Question: I need to do a signature in pdf like this when trusted certificate:

When certificate is unknown origin then display a "?".
I can do the signature, but not display "✔️" or "?".
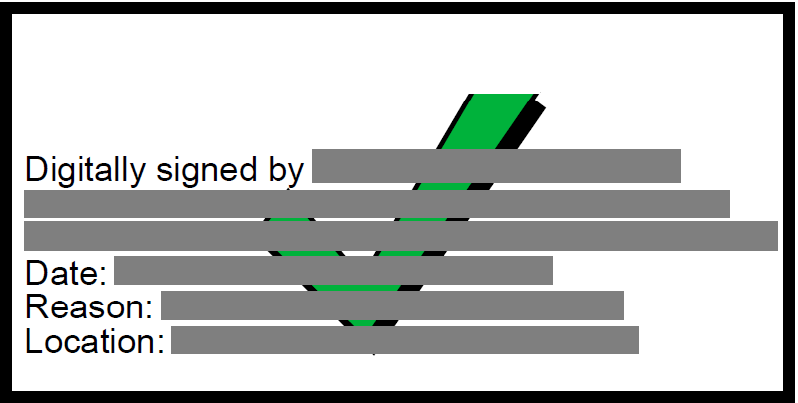
Answer: Please consult PAdES part 6 (aka ETSI TS 102 778-6), more specifically section 6 entitled .
I quote:
> A conforming signature handler shall not display the result of the
signature validation inside the page content.> The conforming signature handler will use off-page display to present the verification result.
If you are asking a way to use iText(Sharp) to add a green check mark to the visual representation of a signature in a PDF file, you are looking to achieve something that is in violation with PAdES-6, and that will be in violation of ISO-32000-2.
I have access to the draft of section 12.8 of ISO-32000-2 (I redacted it), and this is what it will say:
> the information included in the appearance dictionary shall not be
used by a signature verification handler at the time of signature
verification. It is there strictly for the purpose of providing a way
for a human verifier to perform their own verification of the visual
representation.
In other words: your question is wrong. You are asking a way to produce PDFs that will not be valid according to the PDF specification.
The green check mark, the red cross, the yellow rectangle,... Those are all visual indications regarding the state of the signature (valid, invalid, unknown) that should be used by the application that the signed PDF (e.g. the PDF viewer). You are asking for a way to add such a symbol through an application that the signed PDF, which is forbidden by the PDF specification.
The question you should ask is: "when do I get a green check mark in a PDF viewer for a signed PDF with a valid signature?"
- -
Read <URL> for more info.